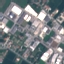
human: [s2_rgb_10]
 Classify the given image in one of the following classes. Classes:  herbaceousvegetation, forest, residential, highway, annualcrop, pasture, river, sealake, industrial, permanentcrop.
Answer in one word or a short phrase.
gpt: Industrial